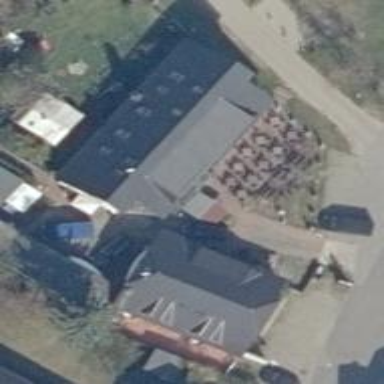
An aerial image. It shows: Restaurant.